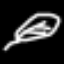
Label: leaf